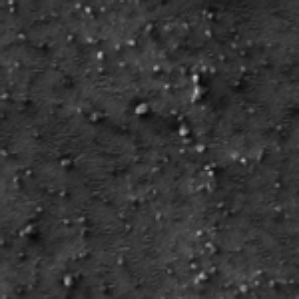
Label: frost